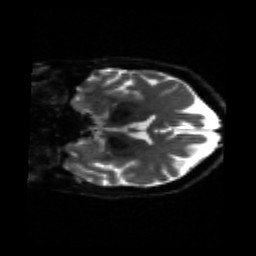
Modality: sbref
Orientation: coronal
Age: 52
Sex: female
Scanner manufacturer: siemens
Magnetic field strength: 3 T
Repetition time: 4.71 s
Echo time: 0.0906 s